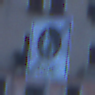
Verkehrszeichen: EndeFussgaengerzone
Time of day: Dawn
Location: Outdoor (Urban)
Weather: PartlyCloudy
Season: NotSpecified
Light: Natural